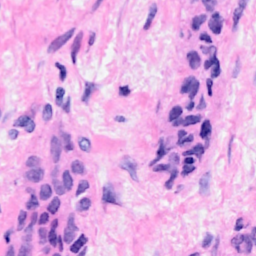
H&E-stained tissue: Breast